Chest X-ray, PA view. Patient: 47 years old, sex F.
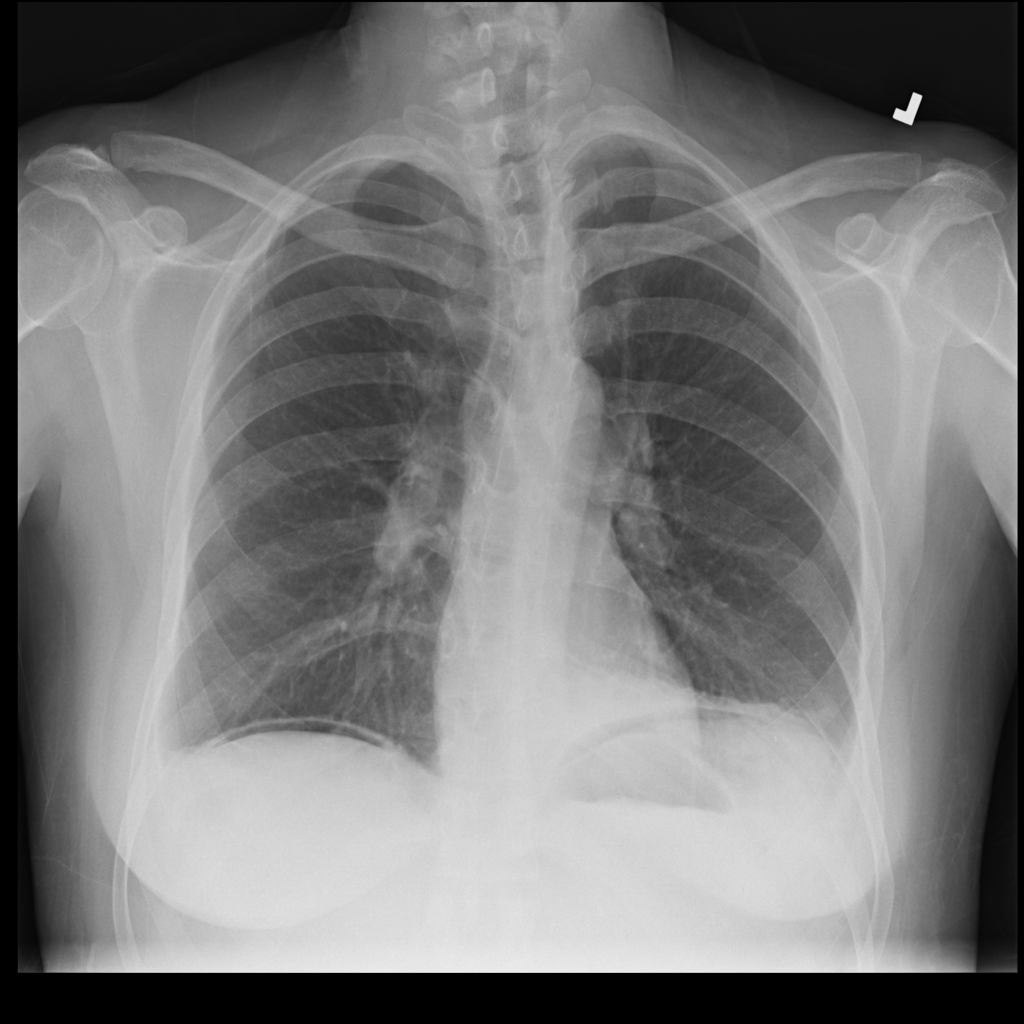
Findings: Atelectasis, Infiltration